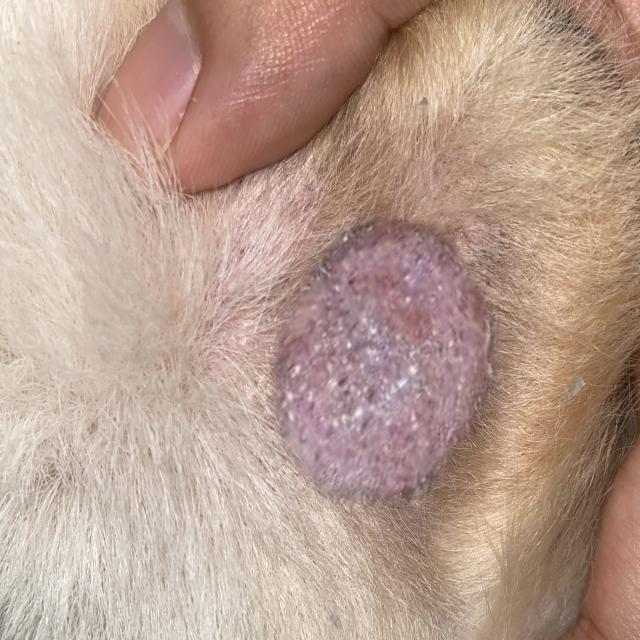
Canine ringworm (Dermatophytosis) — fungal infection caused by Microsporum or Trichophyton. Presents with circular alopecia, scaling, crusting, and broken hairs.